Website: bh-photo
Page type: gifting
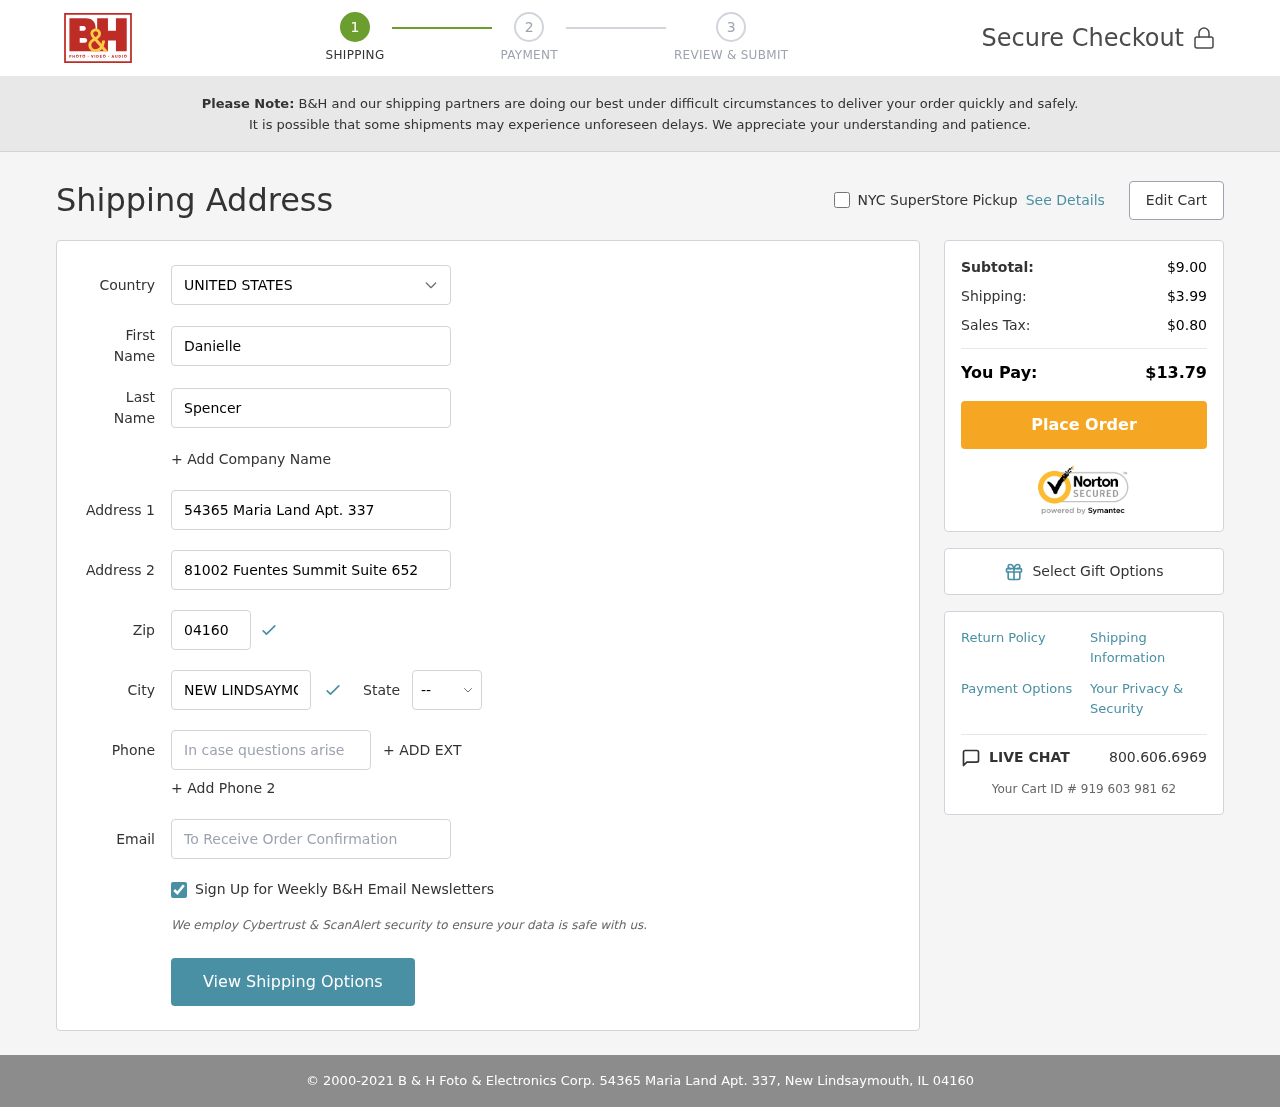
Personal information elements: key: PII_CITY
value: New Lindsaymouth
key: PII_COUNTRY
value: United States
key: PII_EMAIL
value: dspencer@yahoo.com
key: PII_FIRSTNAME
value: Danielle
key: PII_LASTNAME
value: Spencer
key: PII_PHONE
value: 9025529933
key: PII_POSTCODE
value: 04160
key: PII_STATE_ABBR
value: IL
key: PII_STREET
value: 54365 Maria Land Apt. 337
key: PII_STREET2
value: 81002 Fuentes Summit Suite 652
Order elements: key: ORDER_SUBTOTAL
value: $9.00
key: ORDER_SHIPPING_COST
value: $3.99
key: ORDER_TAX
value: $0.80
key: ORDER_TOTAL
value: $13.79
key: ORDER_ID
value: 919 603 981 62